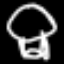
Label: mushroom